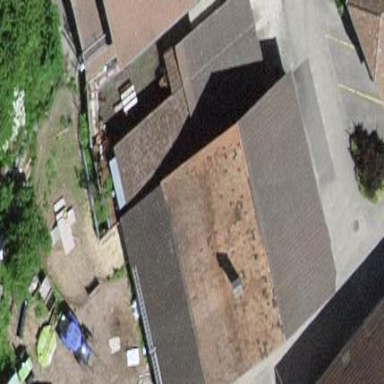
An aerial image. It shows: Garage.